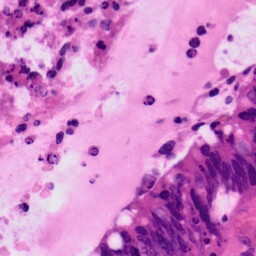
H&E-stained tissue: Colon